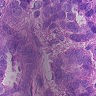
Metastatic tissue present: yes